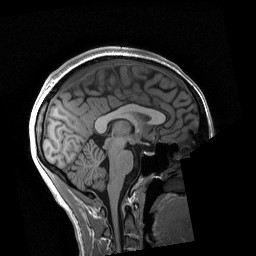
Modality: T1w
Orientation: sagittal